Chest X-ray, PA view. Patient: 40 years old, sex F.
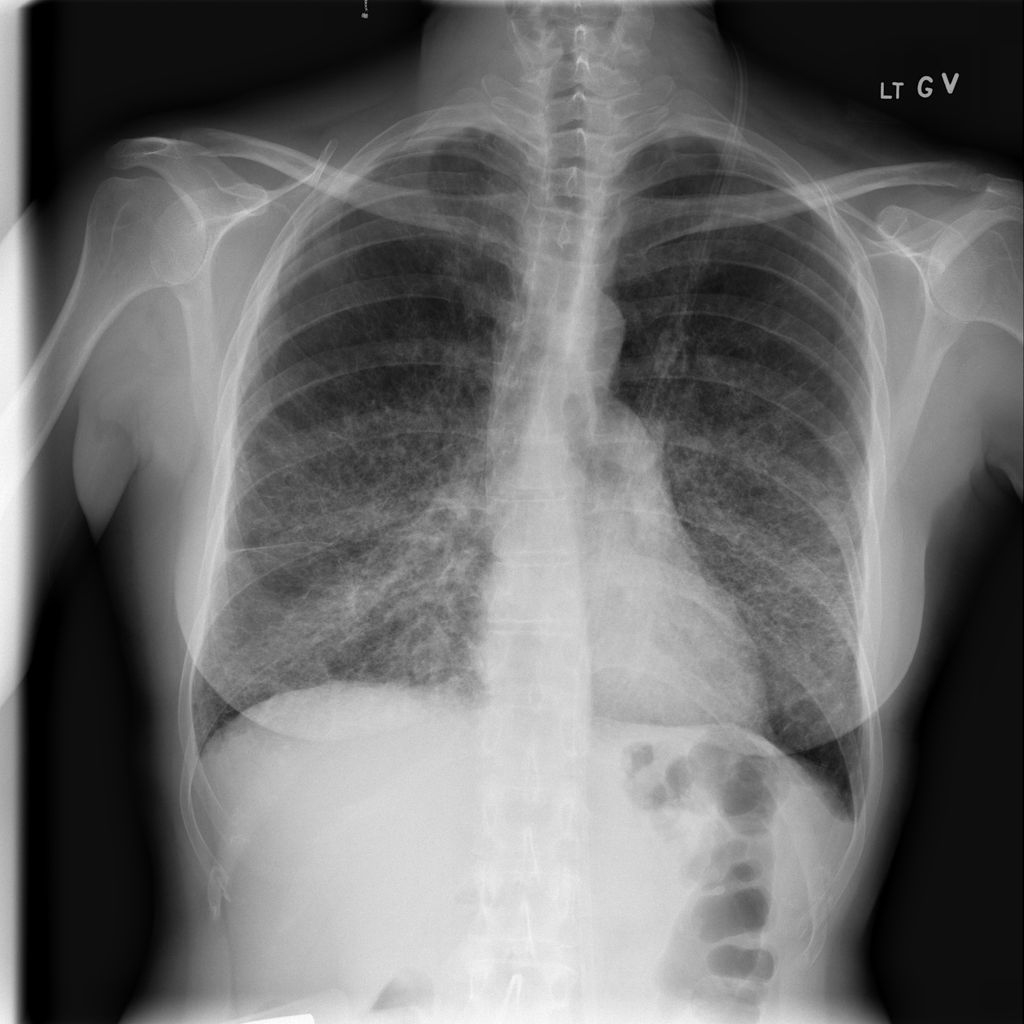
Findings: No Finding